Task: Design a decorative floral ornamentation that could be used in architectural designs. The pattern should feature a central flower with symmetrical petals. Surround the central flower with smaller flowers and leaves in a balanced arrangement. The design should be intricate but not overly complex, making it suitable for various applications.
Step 1052:
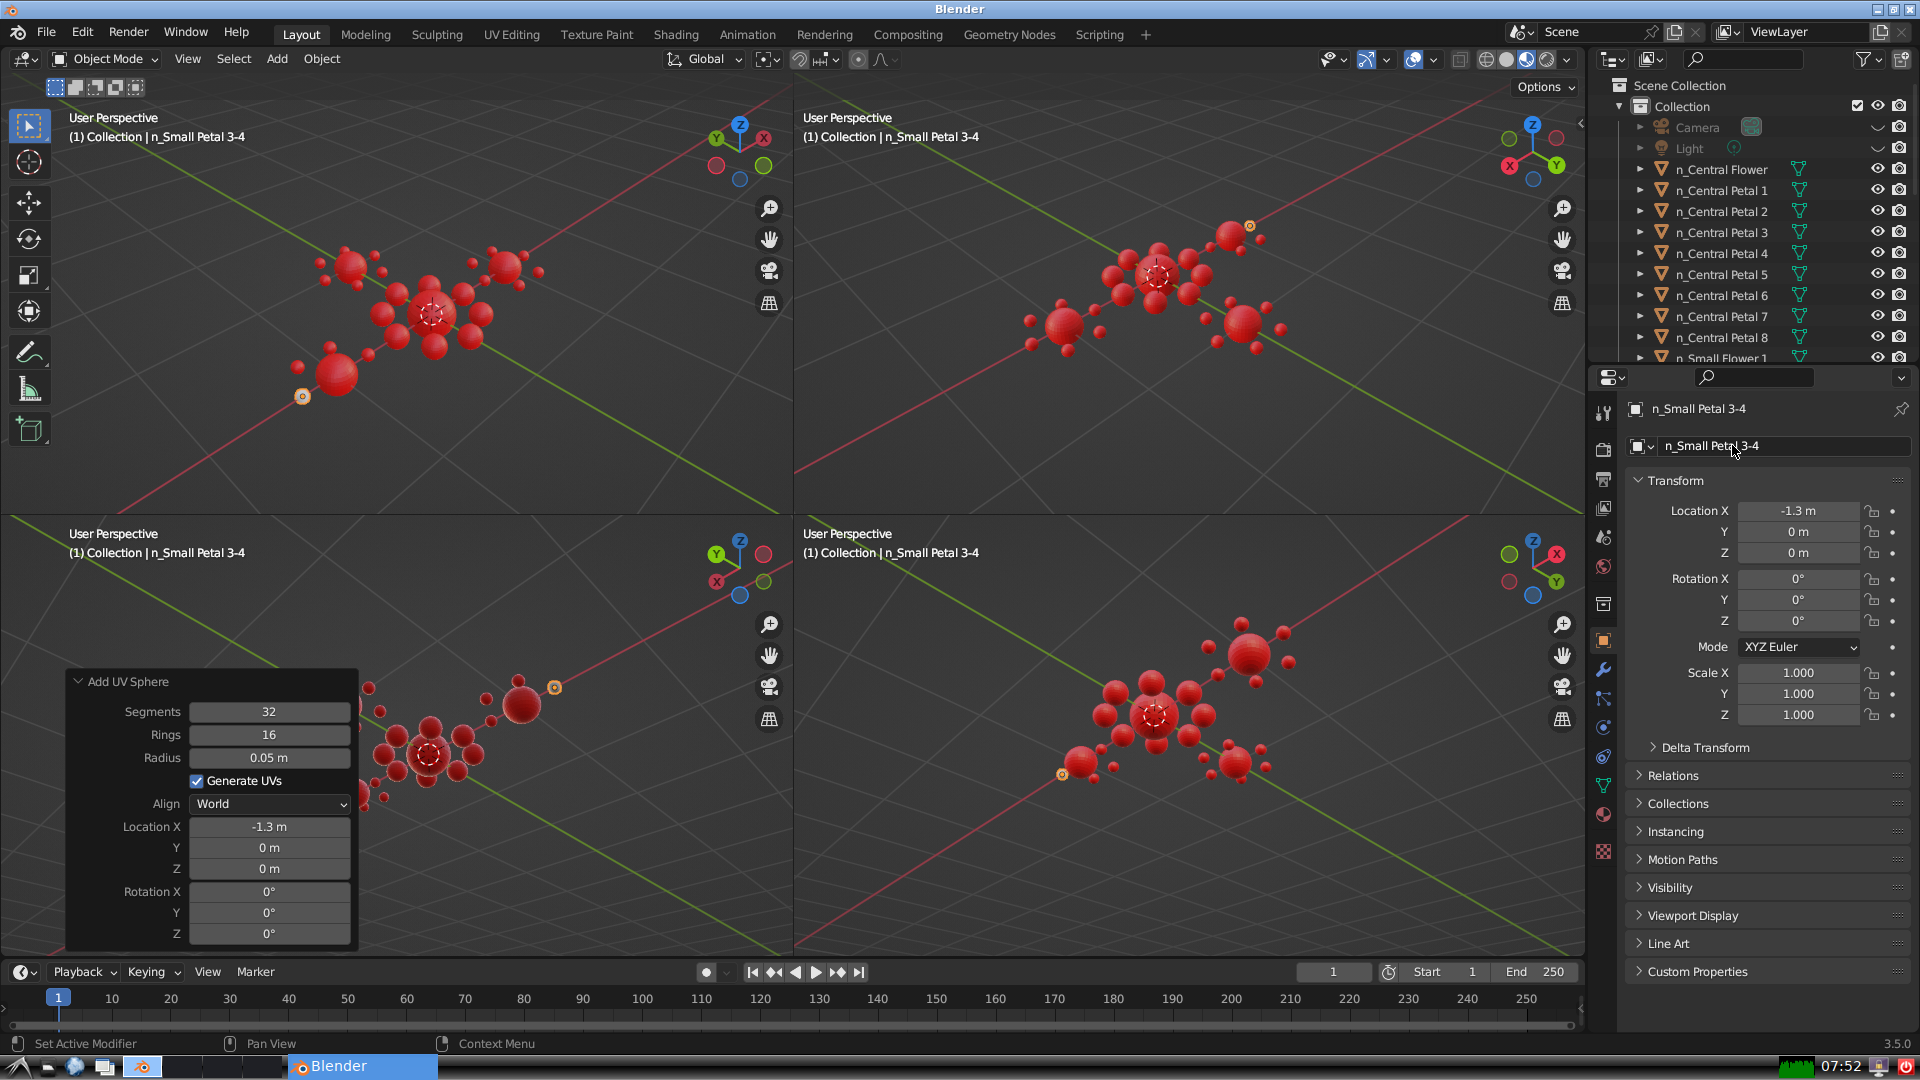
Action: {"mouse_move": [1603, 815]}